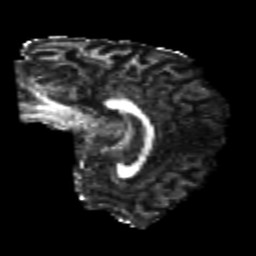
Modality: FA
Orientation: sagittal
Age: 24
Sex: male
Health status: healthy
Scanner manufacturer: philips
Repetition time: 7.386 s
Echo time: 0.08599 s